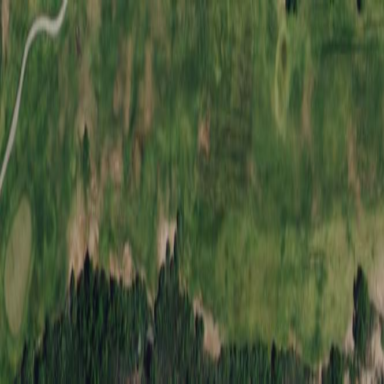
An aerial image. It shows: Lush grass fairway on golf course.